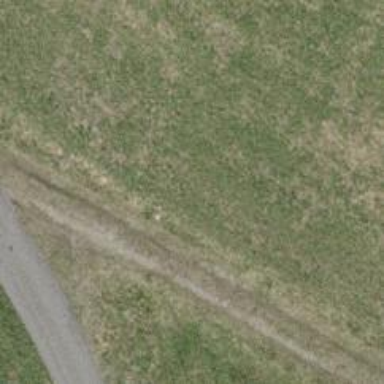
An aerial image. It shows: Track with grade 5 tracktype.